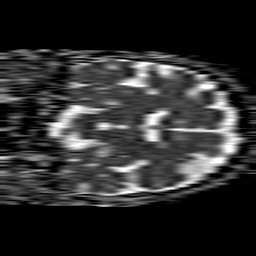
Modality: ADC
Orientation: coronal
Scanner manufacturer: philips
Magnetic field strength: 1.5 T
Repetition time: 4.6 s
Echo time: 0.08517 s